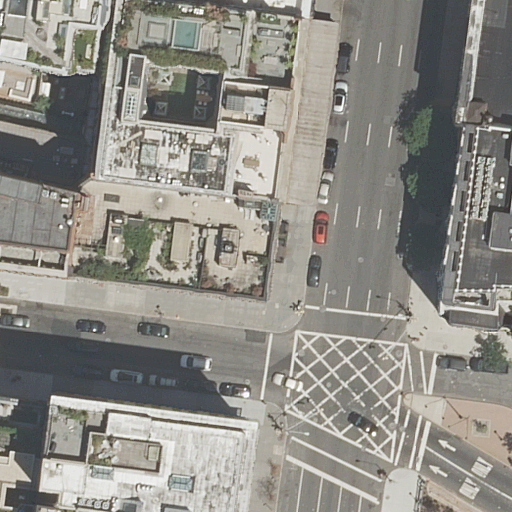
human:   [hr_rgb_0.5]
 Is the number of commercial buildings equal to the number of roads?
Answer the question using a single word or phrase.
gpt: no

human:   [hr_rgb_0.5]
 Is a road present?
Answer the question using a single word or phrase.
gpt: yes

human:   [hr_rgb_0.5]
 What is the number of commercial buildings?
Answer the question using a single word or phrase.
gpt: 0

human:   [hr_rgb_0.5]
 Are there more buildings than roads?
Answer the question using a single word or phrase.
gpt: yes

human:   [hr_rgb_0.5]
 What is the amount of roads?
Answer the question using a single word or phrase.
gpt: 5

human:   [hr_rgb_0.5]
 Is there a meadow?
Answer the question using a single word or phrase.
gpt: no

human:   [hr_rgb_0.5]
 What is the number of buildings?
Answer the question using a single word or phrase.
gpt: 9

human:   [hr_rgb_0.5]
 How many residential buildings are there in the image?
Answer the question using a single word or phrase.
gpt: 9

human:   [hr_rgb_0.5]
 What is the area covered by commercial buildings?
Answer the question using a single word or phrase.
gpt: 0m2

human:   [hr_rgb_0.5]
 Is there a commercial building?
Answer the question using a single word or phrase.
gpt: no

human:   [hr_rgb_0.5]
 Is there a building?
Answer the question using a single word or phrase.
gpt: yes

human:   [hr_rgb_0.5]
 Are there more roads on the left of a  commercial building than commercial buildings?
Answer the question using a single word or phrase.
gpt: no

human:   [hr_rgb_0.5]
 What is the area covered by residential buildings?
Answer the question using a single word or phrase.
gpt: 4682m2

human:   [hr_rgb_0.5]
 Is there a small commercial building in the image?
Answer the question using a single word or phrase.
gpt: no

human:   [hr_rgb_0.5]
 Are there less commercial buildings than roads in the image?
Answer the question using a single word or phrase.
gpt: yes

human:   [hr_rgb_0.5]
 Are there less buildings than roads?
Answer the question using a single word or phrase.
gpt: no

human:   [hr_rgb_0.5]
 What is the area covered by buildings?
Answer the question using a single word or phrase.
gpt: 4682m2

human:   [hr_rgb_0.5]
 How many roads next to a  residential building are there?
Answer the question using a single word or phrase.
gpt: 5

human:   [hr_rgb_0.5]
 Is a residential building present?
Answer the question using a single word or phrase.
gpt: yes

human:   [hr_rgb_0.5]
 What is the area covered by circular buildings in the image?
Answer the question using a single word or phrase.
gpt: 0m2

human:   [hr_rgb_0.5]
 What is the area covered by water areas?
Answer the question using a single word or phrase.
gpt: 0m2

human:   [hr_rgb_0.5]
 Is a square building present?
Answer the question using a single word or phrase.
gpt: no

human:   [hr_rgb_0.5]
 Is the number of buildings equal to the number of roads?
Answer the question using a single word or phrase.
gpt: no

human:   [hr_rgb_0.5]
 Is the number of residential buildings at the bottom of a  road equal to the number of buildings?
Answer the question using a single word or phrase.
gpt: no

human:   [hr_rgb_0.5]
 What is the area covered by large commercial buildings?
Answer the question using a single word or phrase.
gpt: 0m2

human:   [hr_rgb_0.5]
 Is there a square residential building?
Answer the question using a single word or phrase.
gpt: no

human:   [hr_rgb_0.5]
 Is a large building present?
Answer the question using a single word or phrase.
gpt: yes

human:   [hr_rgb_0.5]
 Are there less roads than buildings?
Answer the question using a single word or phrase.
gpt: yes

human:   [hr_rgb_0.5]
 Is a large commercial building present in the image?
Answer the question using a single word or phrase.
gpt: no

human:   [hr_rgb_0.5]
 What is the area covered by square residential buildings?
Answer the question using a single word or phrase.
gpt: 0m2

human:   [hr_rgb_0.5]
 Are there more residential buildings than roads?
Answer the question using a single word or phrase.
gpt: yes

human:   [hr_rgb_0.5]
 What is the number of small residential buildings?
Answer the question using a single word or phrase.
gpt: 2

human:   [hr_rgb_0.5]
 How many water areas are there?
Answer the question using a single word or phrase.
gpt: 0

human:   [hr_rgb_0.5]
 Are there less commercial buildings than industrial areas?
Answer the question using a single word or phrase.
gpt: no

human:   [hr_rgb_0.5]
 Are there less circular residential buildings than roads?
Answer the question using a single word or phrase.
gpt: yes

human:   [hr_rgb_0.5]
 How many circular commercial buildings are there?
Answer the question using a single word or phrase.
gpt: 0

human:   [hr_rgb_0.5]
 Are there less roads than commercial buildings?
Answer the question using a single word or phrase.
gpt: no

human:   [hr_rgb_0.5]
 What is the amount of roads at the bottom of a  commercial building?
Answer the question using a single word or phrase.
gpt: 0

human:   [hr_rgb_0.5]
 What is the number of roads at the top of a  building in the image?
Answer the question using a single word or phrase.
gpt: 5

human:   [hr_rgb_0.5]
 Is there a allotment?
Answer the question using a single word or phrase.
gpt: no

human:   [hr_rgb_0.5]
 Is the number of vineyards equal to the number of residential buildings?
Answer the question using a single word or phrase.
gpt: no

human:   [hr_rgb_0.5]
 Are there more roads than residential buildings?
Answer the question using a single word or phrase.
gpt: no

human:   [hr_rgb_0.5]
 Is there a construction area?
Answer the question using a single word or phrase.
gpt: no

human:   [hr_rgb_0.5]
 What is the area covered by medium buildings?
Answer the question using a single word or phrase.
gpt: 1209m2

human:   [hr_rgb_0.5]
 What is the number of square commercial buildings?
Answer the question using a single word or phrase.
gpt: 0

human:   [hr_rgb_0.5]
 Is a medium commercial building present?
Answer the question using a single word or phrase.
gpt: no

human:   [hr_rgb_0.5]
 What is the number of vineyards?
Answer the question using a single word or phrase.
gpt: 0

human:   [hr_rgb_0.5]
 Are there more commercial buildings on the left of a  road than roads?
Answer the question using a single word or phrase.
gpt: no

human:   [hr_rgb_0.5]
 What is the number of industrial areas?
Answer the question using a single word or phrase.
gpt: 0

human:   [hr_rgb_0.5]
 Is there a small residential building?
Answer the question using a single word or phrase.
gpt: yes

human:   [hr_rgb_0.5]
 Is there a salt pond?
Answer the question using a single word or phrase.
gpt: no

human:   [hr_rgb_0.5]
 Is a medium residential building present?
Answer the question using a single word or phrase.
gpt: yes

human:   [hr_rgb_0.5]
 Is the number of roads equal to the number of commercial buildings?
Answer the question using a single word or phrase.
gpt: no

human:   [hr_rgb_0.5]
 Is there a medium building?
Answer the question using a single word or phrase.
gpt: yes

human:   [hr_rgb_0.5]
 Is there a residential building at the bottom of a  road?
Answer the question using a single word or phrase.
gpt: yes

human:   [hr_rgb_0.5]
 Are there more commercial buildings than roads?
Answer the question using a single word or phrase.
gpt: no

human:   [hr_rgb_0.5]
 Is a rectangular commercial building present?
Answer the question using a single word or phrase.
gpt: no

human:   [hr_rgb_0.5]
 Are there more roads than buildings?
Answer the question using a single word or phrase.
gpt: no

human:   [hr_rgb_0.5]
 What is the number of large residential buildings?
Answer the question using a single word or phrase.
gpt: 3

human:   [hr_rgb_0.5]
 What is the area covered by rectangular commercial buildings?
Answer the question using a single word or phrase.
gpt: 0m2

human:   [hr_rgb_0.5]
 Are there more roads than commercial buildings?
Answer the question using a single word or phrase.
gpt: yes

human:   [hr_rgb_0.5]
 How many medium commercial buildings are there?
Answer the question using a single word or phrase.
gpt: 0

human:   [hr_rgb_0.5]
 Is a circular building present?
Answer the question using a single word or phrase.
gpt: no

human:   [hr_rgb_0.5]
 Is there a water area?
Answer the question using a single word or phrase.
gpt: no